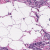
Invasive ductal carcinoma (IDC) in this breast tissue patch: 0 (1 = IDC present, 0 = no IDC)